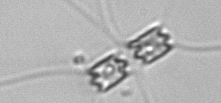
Label: Chaetoceros_didymus